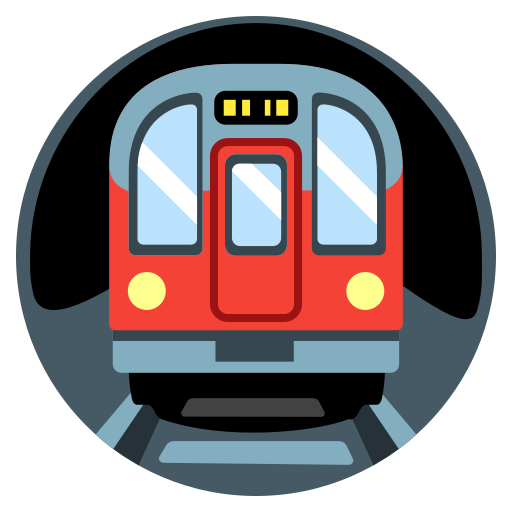
Emoji: 🚇